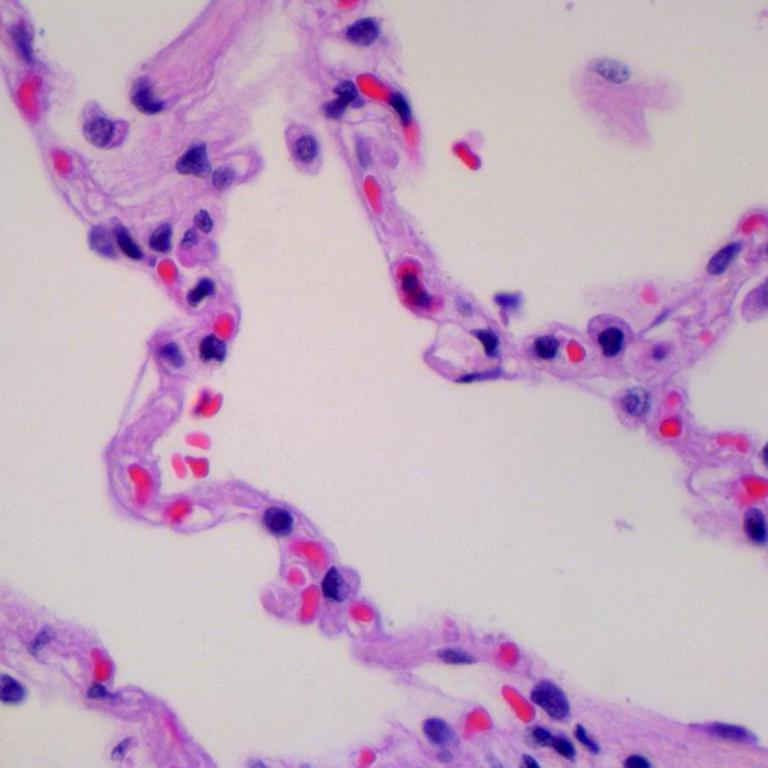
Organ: lung
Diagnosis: benign